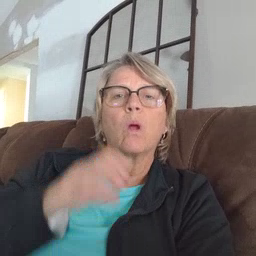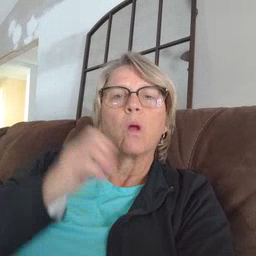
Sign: balloon